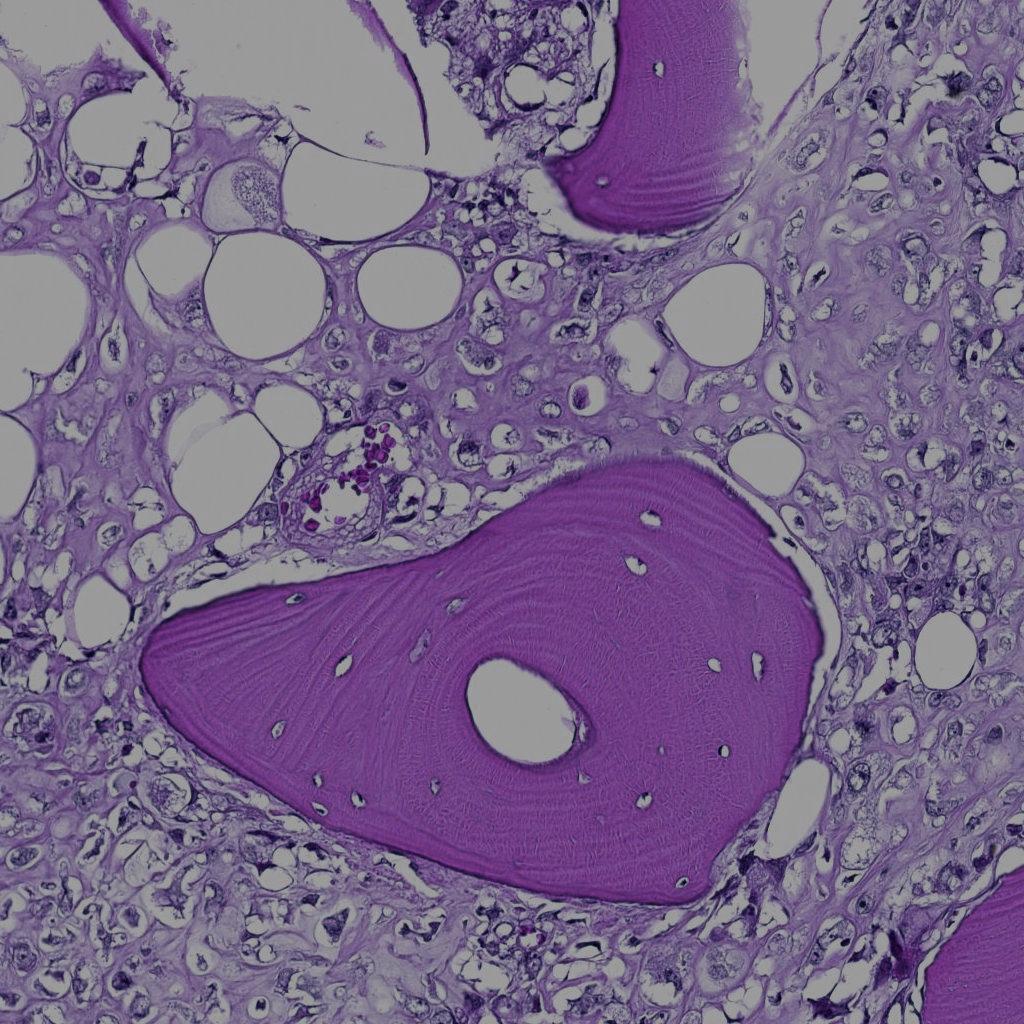
Label: Viable